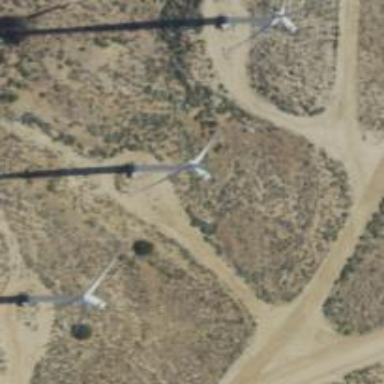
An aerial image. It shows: Wind generator powered by wind turbine.